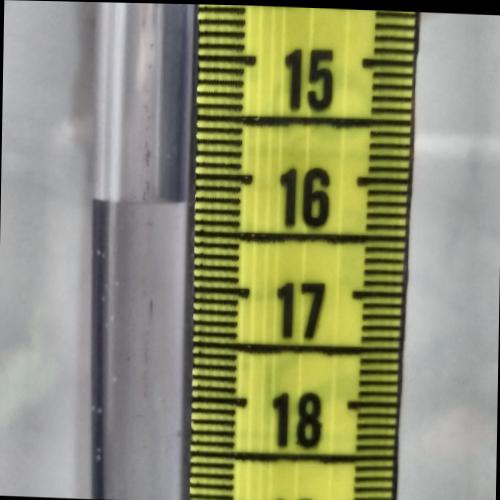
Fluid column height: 16.2 cm